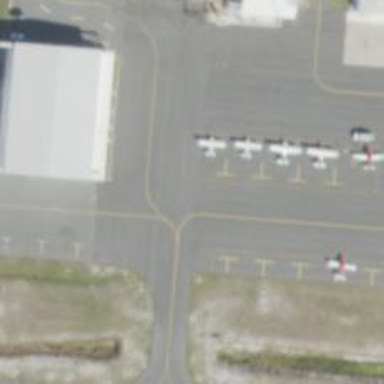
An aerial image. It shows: Image of taxiway at airport.